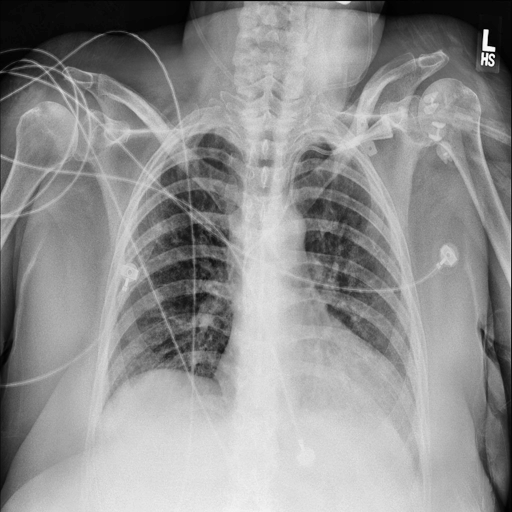
Finding: NORMAL